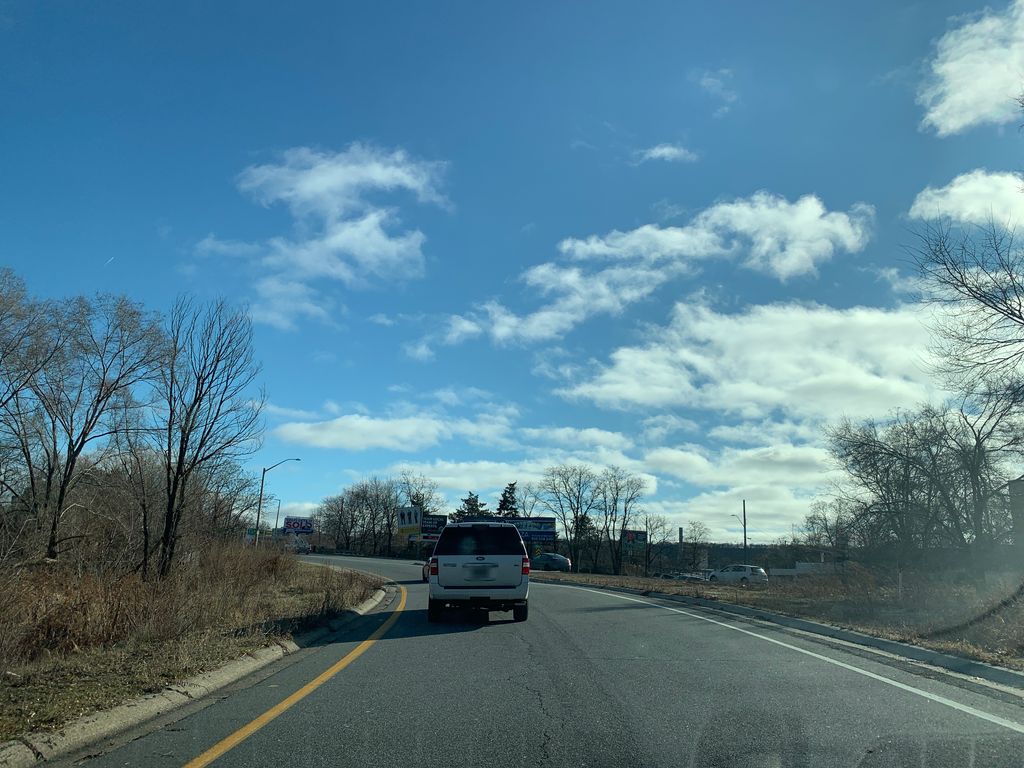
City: hamilton